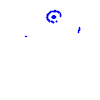
Particle: kaon